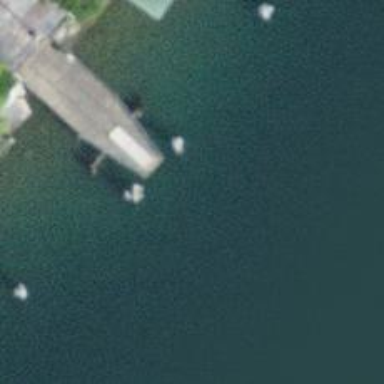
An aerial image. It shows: Man-made pier.